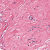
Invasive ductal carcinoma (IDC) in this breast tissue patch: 0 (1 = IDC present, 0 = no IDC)